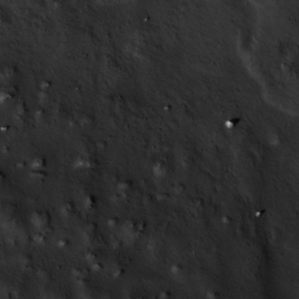
Label: non_frost